The plot is a time-scale (wavelet) decomposition of a bearing vibration signal. Determine the bearing's health state. Answer with exactly one of: normal, inner_race, outer_race, ball.
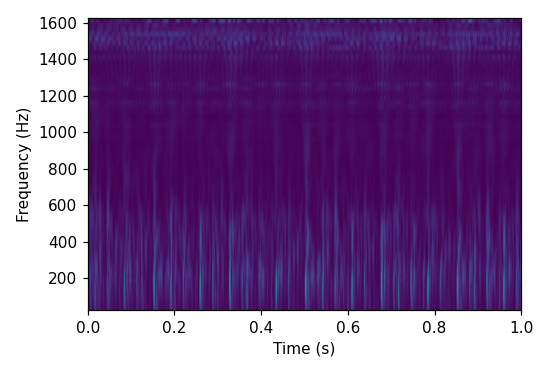
Answer: outer_race